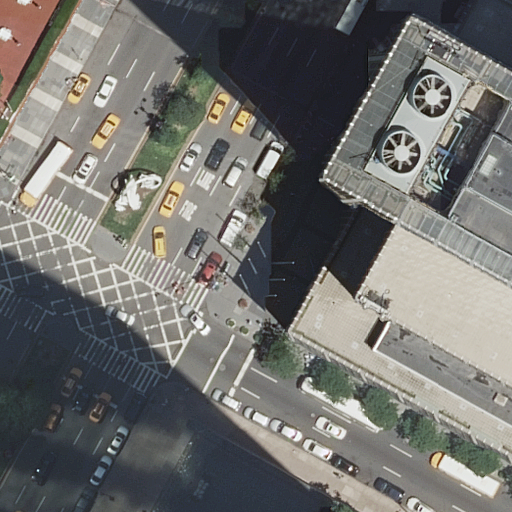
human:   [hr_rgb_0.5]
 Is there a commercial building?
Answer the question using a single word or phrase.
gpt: yes

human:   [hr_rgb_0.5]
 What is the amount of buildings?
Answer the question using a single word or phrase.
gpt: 2

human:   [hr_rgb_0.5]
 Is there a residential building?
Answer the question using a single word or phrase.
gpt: no

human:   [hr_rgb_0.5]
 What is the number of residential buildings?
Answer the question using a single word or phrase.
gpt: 0

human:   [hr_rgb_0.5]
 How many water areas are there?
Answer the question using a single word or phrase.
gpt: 1

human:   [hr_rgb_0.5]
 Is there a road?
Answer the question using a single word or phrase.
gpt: yes

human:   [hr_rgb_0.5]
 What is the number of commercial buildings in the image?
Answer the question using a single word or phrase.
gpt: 2

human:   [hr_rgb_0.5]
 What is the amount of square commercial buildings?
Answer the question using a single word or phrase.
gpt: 0

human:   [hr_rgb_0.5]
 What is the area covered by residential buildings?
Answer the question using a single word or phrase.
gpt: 0m2

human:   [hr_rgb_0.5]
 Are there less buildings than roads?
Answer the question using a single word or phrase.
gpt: yes

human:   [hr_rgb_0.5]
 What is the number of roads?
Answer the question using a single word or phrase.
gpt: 3

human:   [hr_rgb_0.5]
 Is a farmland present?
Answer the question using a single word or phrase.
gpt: no

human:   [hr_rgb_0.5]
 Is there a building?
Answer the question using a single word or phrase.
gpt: yes

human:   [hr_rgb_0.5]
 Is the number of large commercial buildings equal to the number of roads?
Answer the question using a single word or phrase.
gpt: no

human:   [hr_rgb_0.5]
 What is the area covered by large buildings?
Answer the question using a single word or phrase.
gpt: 2407m2

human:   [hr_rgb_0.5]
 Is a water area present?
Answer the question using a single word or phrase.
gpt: yes

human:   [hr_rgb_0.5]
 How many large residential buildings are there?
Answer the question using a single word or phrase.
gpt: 0

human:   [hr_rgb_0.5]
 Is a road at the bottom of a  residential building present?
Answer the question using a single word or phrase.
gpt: no

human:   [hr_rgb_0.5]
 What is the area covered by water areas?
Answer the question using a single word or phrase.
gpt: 319m2

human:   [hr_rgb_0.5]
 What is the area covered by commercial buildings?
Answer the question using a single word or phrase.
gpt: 2407m2

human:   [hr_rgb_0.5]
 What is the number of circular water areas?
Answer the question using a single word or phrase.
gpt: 0

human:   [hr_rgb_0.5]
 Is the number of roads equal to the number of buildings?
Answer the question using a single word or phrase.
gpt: no

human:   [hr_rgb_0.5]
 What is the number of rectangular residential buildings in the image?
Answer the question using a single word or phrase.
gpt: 0

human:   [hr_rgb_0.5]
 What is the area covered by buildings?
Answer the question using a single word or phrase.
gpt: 2407m2

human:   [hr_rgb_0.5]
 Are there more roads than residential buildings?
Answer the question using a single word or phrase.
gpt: yes

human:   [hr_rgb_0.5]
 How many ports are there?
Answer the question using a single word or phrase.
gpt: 0

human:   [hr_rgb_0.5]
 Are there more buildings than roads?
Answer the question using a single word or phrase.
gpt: no

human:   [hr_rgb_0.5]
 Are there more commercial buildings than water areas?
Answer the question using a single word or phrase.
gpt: yes

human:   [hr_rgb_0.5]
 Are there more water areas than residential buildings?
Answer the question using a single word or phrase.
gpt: yes

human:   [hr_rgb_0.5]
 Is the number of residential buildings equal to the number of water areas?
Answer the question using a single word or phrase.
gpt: no

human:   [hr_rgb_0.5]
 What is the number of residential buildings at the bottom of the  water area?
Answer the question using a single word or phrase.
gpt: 0

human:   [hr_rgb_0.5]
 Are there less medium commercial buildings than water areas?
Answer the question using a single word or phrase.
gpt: yes

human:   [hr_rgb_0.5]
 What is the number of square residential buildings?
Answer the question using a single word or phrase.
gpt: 0

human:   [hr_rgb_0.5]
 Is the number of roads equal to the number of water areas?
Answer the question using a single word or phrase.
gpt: no

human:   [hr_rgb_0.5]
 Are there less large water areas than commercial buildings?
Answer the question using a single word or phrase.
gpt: yes

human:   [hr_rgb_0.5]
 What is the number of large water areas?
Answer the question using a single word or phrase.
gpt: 0

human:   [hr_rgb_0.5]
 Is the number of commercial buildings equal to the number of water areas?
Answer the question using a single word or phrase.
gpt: no

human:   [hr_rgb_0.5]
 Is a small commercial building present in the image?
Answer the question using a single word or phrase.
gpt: yes

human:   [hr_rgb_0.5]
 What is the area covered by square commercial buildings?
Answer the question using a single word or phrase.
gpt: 0m2

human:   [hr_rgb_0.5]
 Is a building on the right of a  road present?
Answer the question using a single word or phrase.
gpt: yes

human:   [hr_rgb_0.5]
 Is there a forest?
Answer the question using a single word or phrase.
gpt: no

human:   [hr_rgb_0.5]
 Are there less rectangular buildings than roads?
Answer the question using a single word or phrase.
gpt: yes

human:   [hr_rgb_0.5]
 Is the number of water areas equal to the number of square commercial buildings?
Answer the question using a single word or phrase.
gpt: no

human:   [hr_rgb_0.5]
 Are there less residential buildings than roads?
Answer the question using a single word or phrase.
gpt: yes

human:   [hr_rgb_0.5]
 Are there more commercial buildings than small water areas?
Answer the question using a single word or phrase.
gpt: yes

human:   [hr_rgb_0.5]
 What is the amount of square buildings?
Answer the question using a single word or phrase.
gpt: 0

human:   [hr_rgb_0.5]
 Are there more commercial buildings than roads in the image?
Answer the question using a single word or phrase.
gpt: no

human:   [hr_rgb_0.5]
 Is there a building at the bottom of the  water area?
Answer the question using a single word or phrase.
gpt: no

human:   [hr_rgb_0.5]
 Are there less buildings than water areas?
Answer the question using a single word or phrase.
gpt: no

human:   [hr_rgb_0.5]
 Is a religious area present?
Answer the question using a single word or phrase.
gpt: no

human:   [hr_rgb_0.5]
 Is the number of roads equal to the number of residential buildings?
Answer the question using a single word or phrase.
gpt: no

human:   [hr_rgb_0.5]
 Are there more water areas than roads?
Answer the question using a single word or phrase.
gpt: no

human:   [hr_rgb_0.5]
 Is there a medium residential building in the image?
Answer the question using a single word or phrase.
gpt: no

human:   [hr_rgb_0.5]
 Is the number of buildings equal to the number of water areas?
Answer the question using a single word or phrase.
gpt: no

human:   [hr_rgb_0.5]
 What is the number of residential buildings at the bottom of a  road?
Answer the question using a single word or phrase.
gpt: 0

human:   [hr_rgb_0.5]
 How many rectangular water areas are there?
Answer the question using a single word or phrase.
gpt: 1

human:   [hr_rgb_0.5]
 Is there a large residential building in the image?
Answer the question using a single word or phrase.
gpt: no

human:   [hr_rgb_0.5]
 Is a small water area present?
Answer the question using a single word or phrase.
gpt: no

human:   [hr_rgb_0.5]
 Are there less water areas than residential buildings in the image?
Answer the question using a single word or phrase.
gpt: no

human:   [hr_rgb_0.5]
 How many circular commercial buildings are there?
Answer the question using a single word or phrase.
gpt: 0

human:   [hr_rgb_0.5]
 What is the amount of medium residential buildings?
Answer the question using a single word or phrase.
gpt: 0

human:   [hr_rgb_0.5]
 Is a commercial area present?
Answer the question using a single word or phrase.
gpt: no

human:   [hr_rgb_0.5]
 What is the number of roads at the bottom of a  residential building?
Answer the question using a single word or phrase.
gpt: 0

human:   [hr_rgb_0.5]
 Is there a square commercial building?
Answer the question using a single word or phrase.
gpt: no